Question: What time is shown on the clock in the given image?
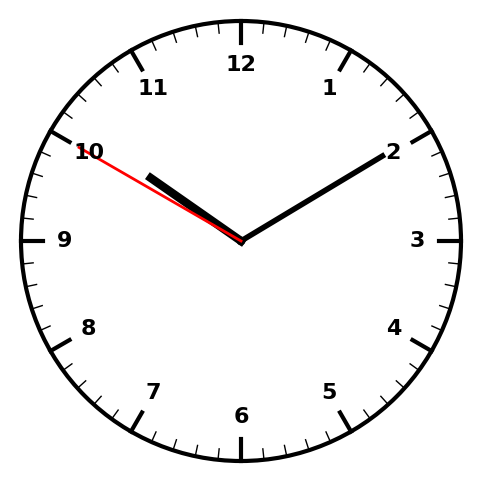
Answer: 10:09:50